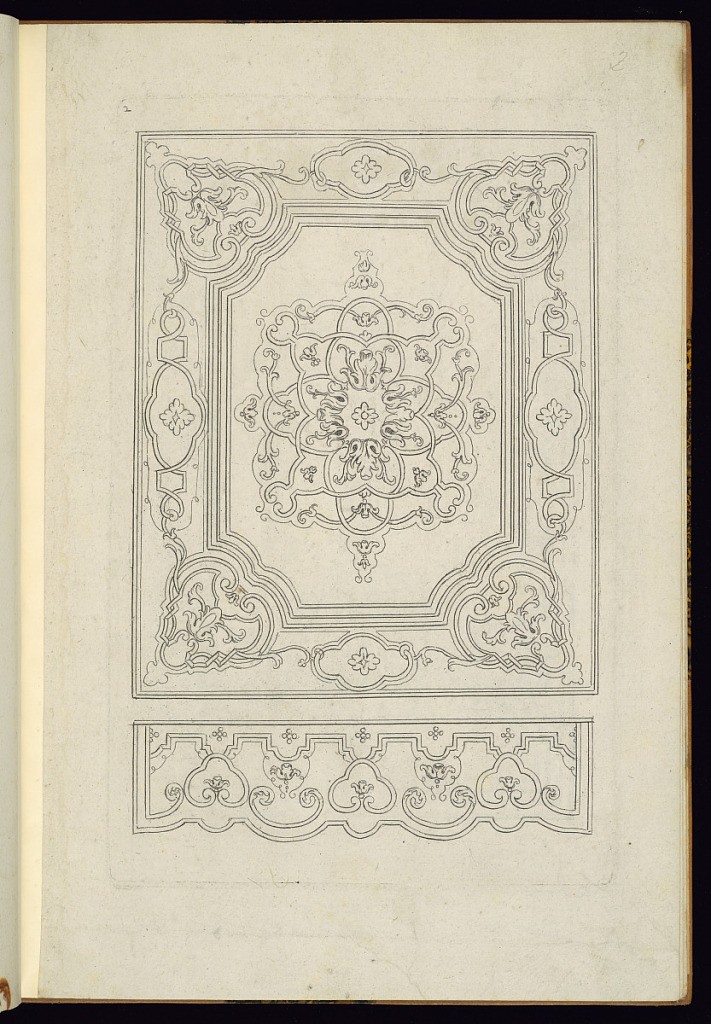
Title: Tester and Valance Designs
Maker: Nicolas Guérard, French, ca.1648 – 1719
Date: late 17th century
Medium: Etching on laid paper
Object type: Print
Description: Designs for an embroidered bed tester and valance featuring strapwork, fleurons, rosettes, and foliate scrolls. The plate is numbered.